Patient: sex F, age 54
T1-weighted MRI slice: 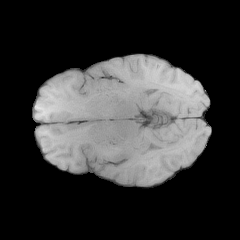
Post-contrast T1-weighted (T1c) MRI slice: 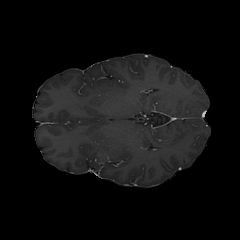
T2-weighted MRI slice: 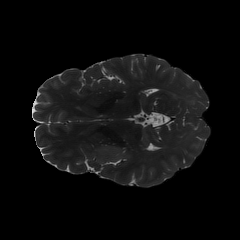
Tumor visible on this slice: yes
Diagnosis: Astrocytoma, IDH-wildtype
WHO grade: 3